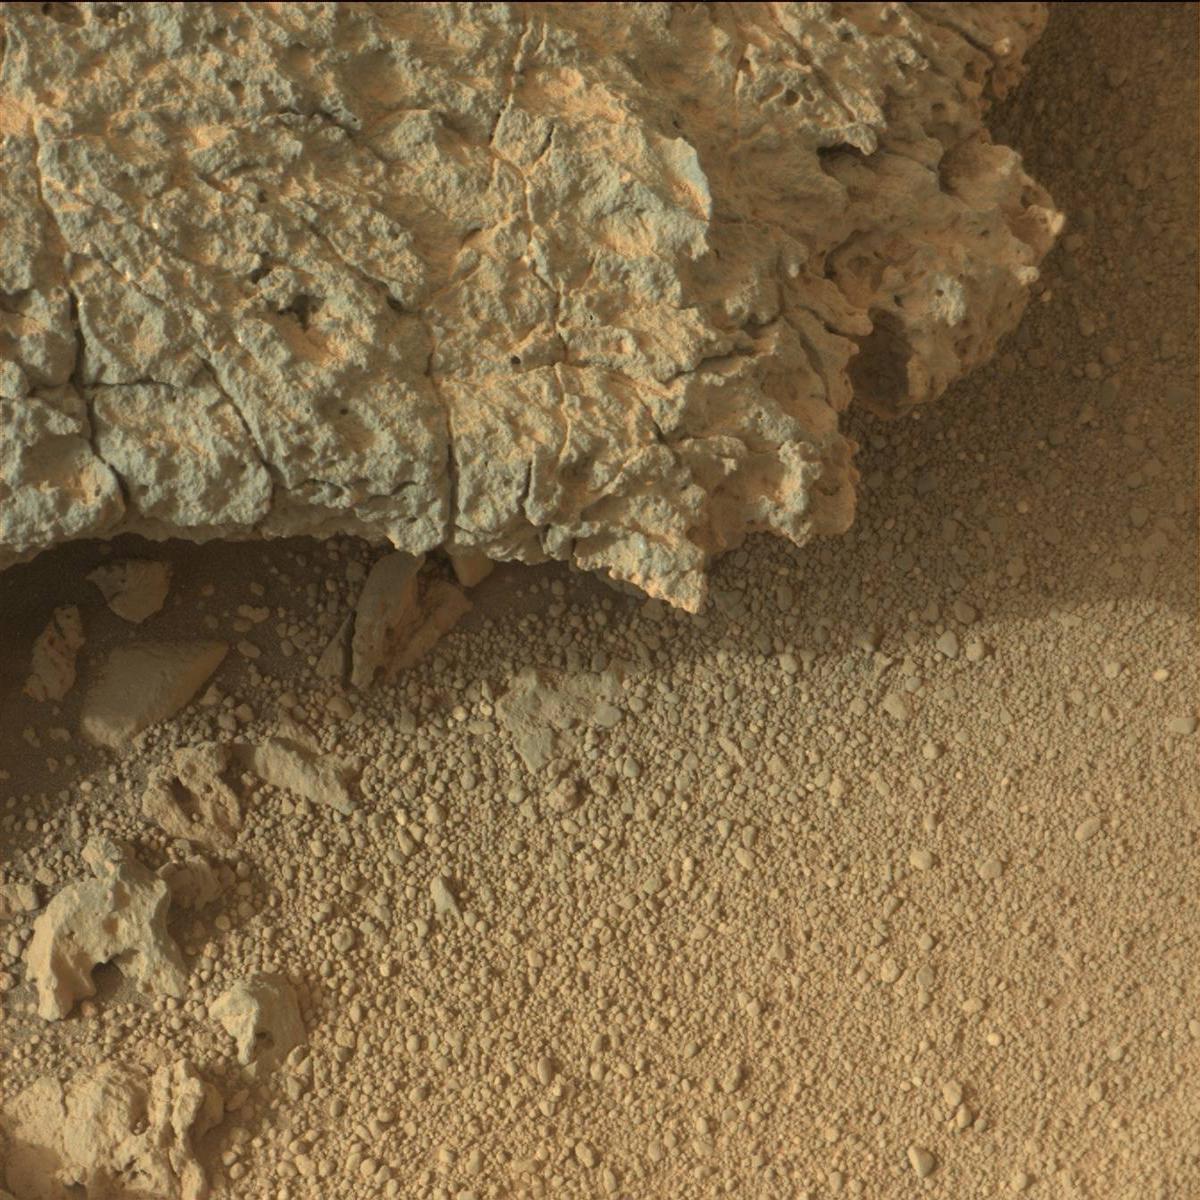
Terrain classes present: Bedrock, Rock, Sand / Soil